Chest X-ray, AP view. Patient: 38 years old, sex F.
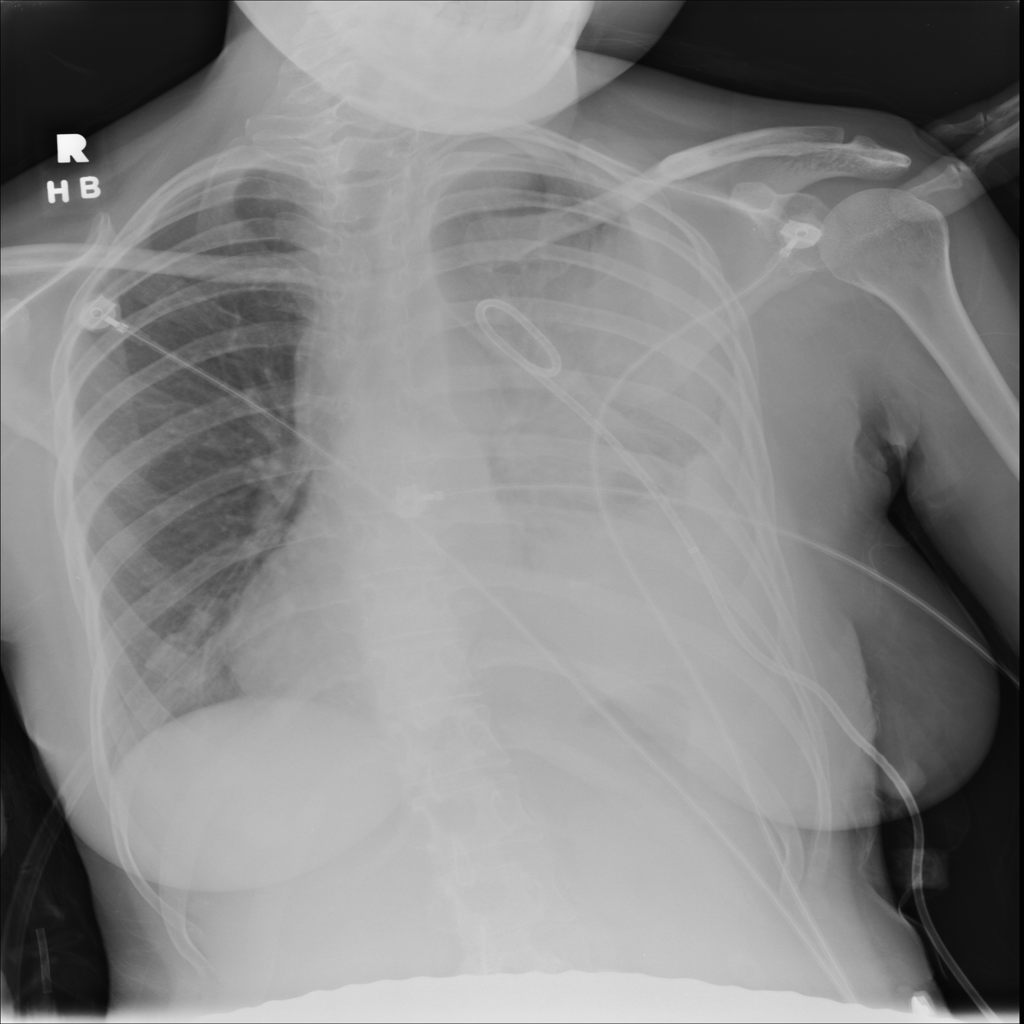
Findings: Atelectasis, Consolidation